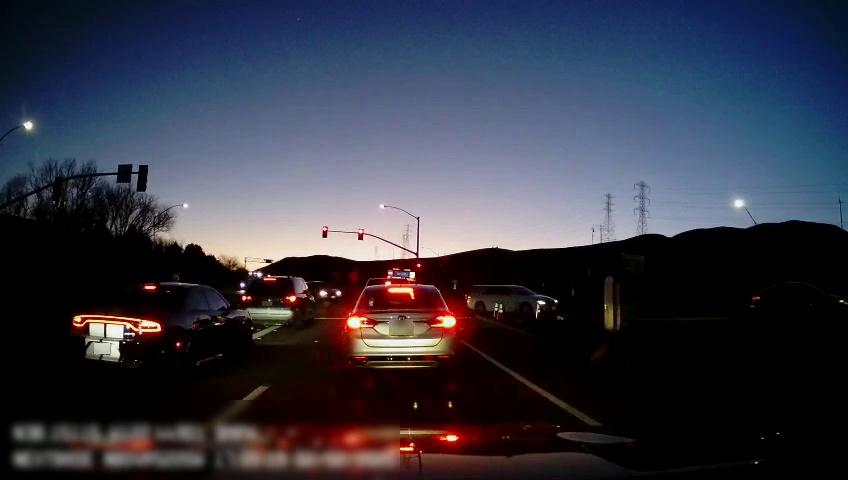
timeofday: Dusk/Dawn/Twilight
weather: Other
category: Drivable Space
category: Vehicles | SUV
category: Vehicles | Car
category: Vehicles | Car
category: Vehicles | Car
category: Vehicles | SUV
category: Vehicles | Car
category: Vehicles | Car
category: Lanes | Current Lane
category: Lanes | Alternate Lane
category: Traffic | Lights
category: Traffic | Lights
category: Traffic | Lights
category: Traffic | Lights